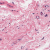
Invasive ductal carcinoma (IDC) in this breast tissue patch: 0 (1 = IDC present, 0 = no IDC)